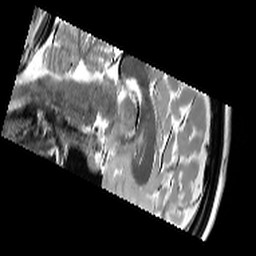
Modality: T2starw
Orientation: sagittal
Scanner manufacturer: siemens
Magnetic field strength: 3 T
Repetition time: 9.86 s
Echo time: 0.05 s